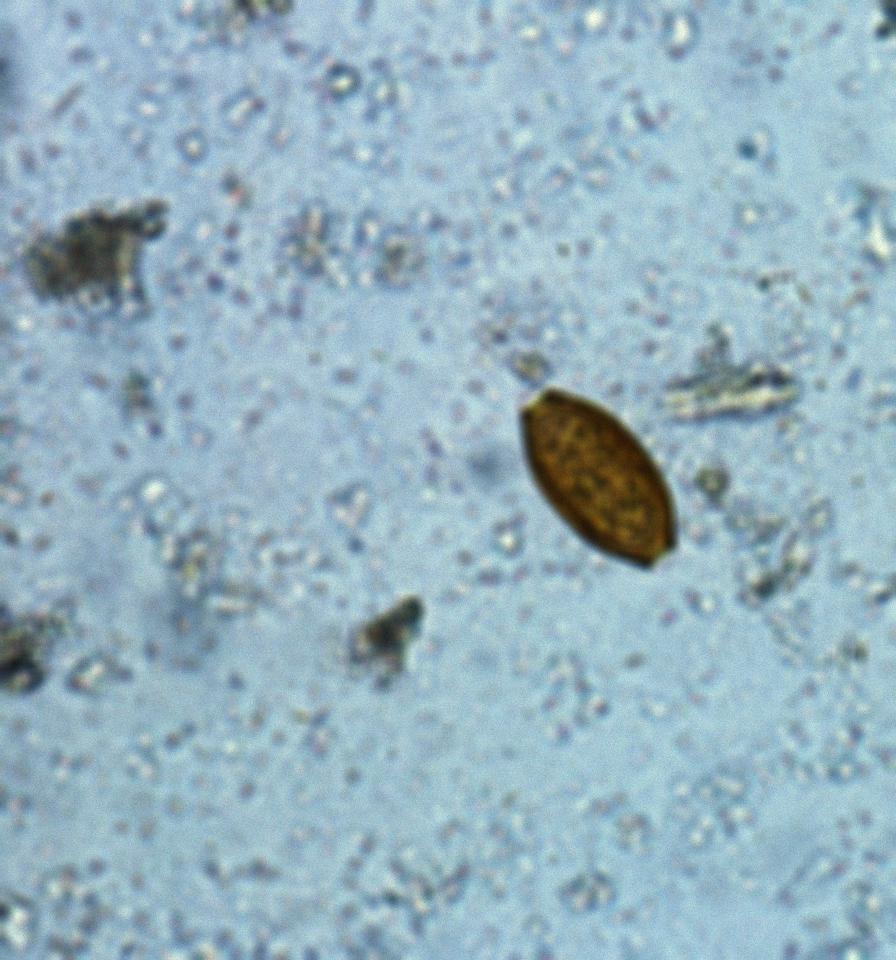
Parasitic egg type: Trichuris trichiura